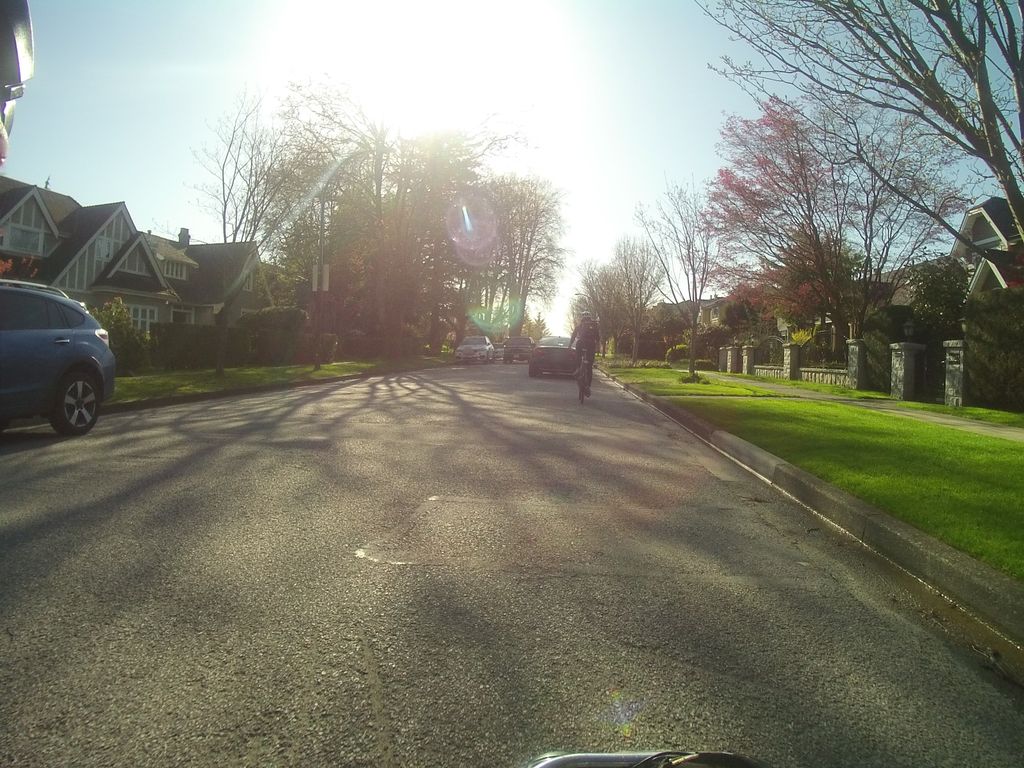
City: vancouver